RGB frame:
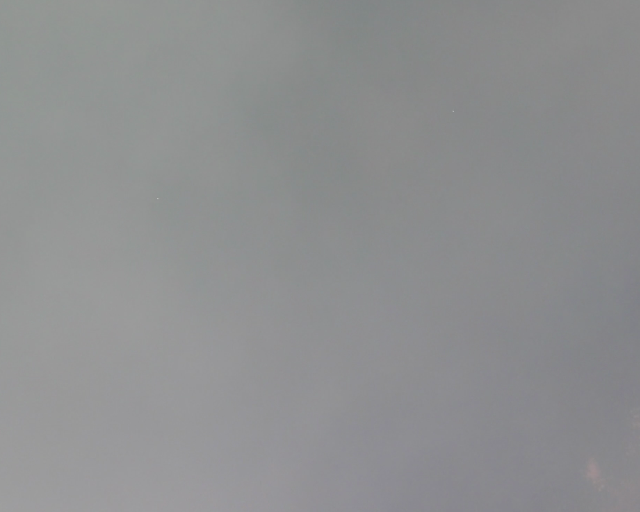
Thermal frame:
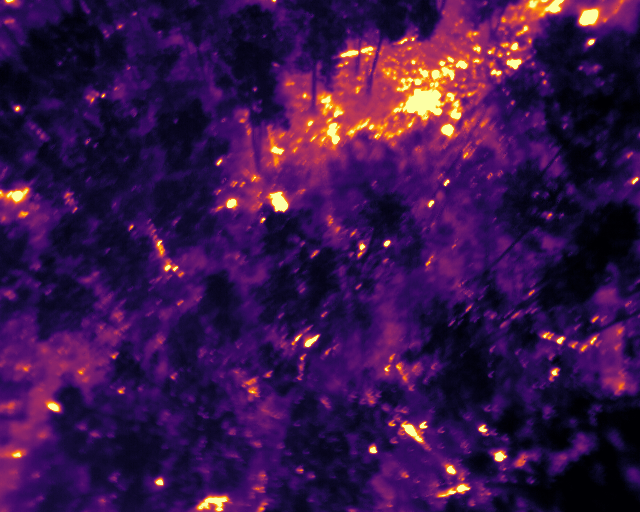
Captured: 2026-02-27 02:41:30
Pixels at or above 80 °C: 2258 (fraction of frame: 0.006891)